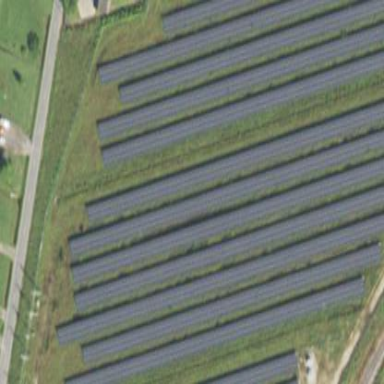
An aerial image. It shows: Solar power generator with photovoltaic panels.